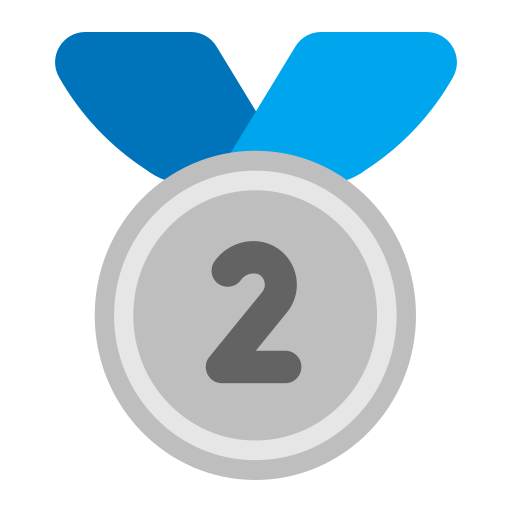
2nd place medal flat